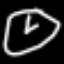
Label: clock